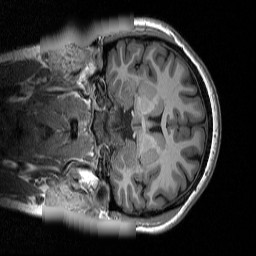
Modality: T1w
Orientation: coronal